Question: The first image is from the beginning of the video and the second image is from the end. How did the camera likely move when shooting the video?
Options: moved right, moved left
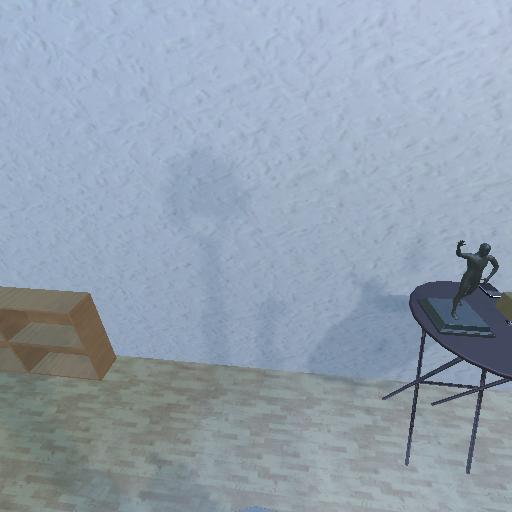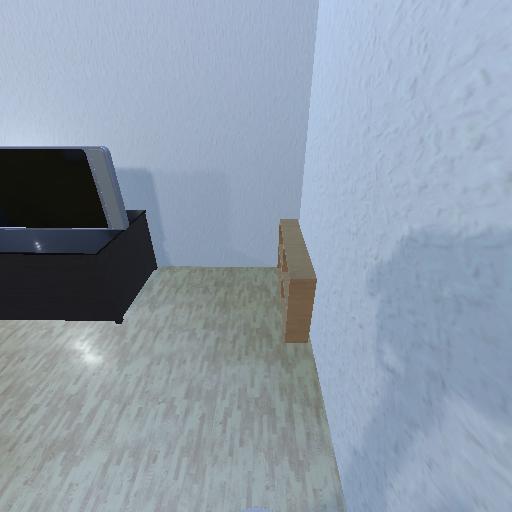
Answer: moved right